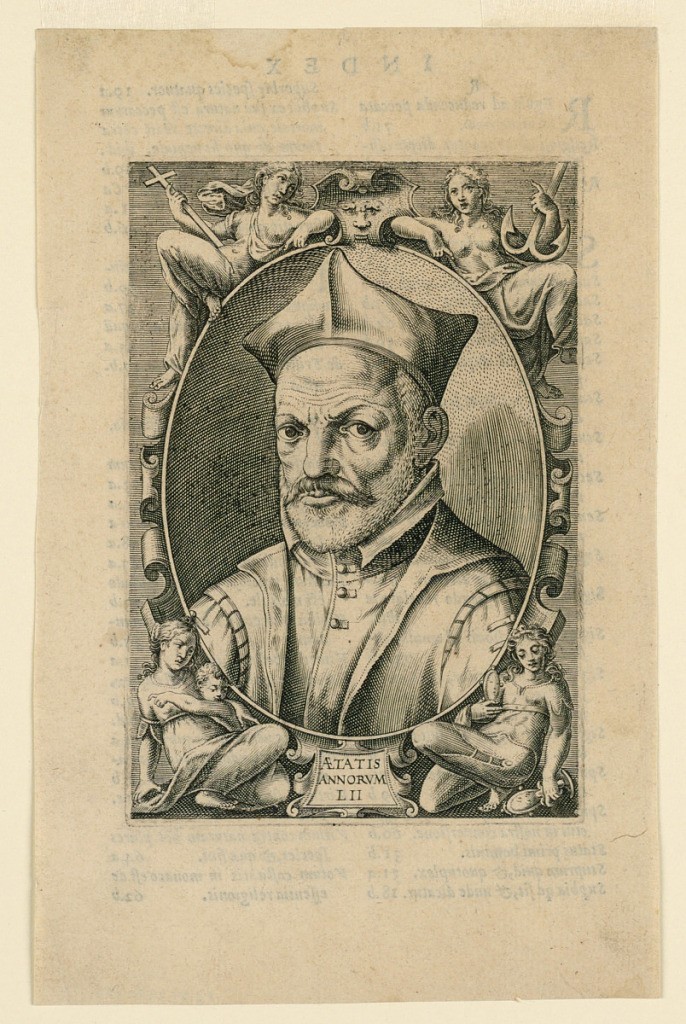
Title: Portrait of a Cardinal
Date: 1760-1780
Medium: Engraving on paper
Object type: Print
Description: Bust-length portrait of an old Cardinal in three-quarter view facing right. Set into an oval cartouche frame. In each corner a cardinal virtue.